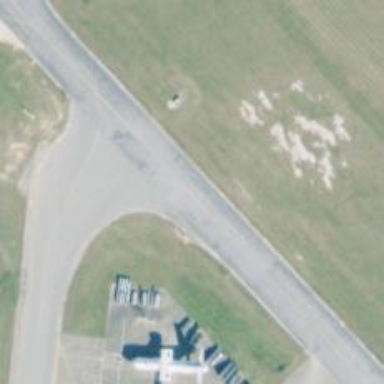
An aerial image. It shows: View of taxiway at the airport.